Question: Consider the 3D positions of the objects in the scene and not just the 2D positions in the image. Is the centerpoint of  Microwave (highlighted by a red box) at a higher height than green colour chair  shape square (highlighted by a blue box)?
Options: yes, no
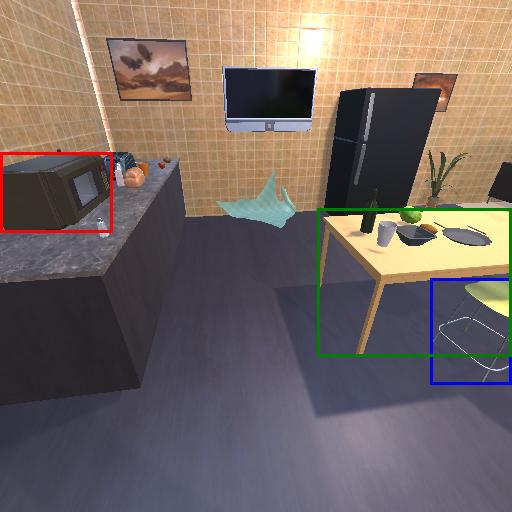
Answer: yes